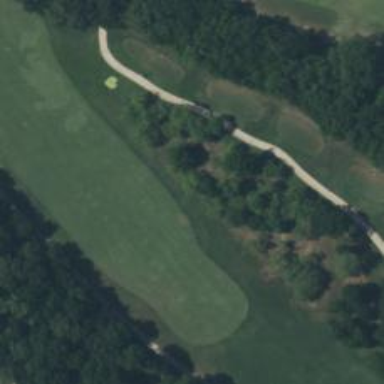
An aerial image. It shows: Rough area in golf course.